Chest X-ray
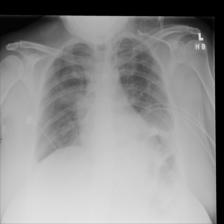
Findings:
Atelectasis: negative
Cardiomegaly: negative
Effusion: negative
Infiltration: positive
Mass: negative
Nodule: negative
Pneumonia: negative
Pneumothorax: negative
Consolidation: negative
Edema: negative
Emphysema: negative
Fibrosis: negative
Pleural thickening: negative
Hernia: negative